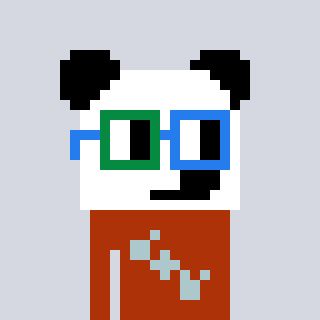
a pixel art character with square green and blue glasses, a panda-shaped head and a hotbrown-colored body on a cool background